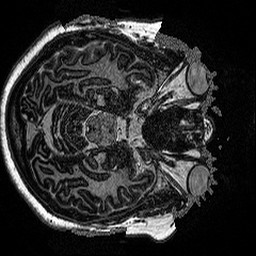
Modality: MP2RAGE
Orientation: axial
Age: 47
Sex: female
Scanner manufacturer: siemens
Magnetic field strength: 3 T
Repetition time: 5 s
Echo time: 0.00298 s